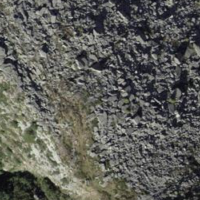
EUNIS habitat code: 31
Species observed at this site:
Arnica montana